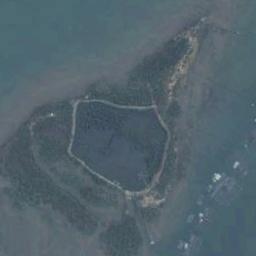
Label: island